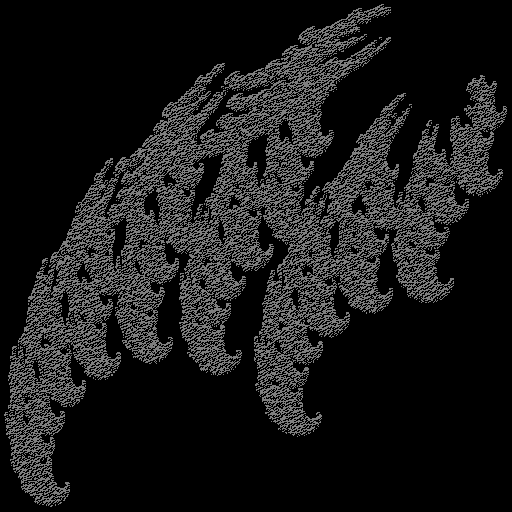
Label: spiderbrake